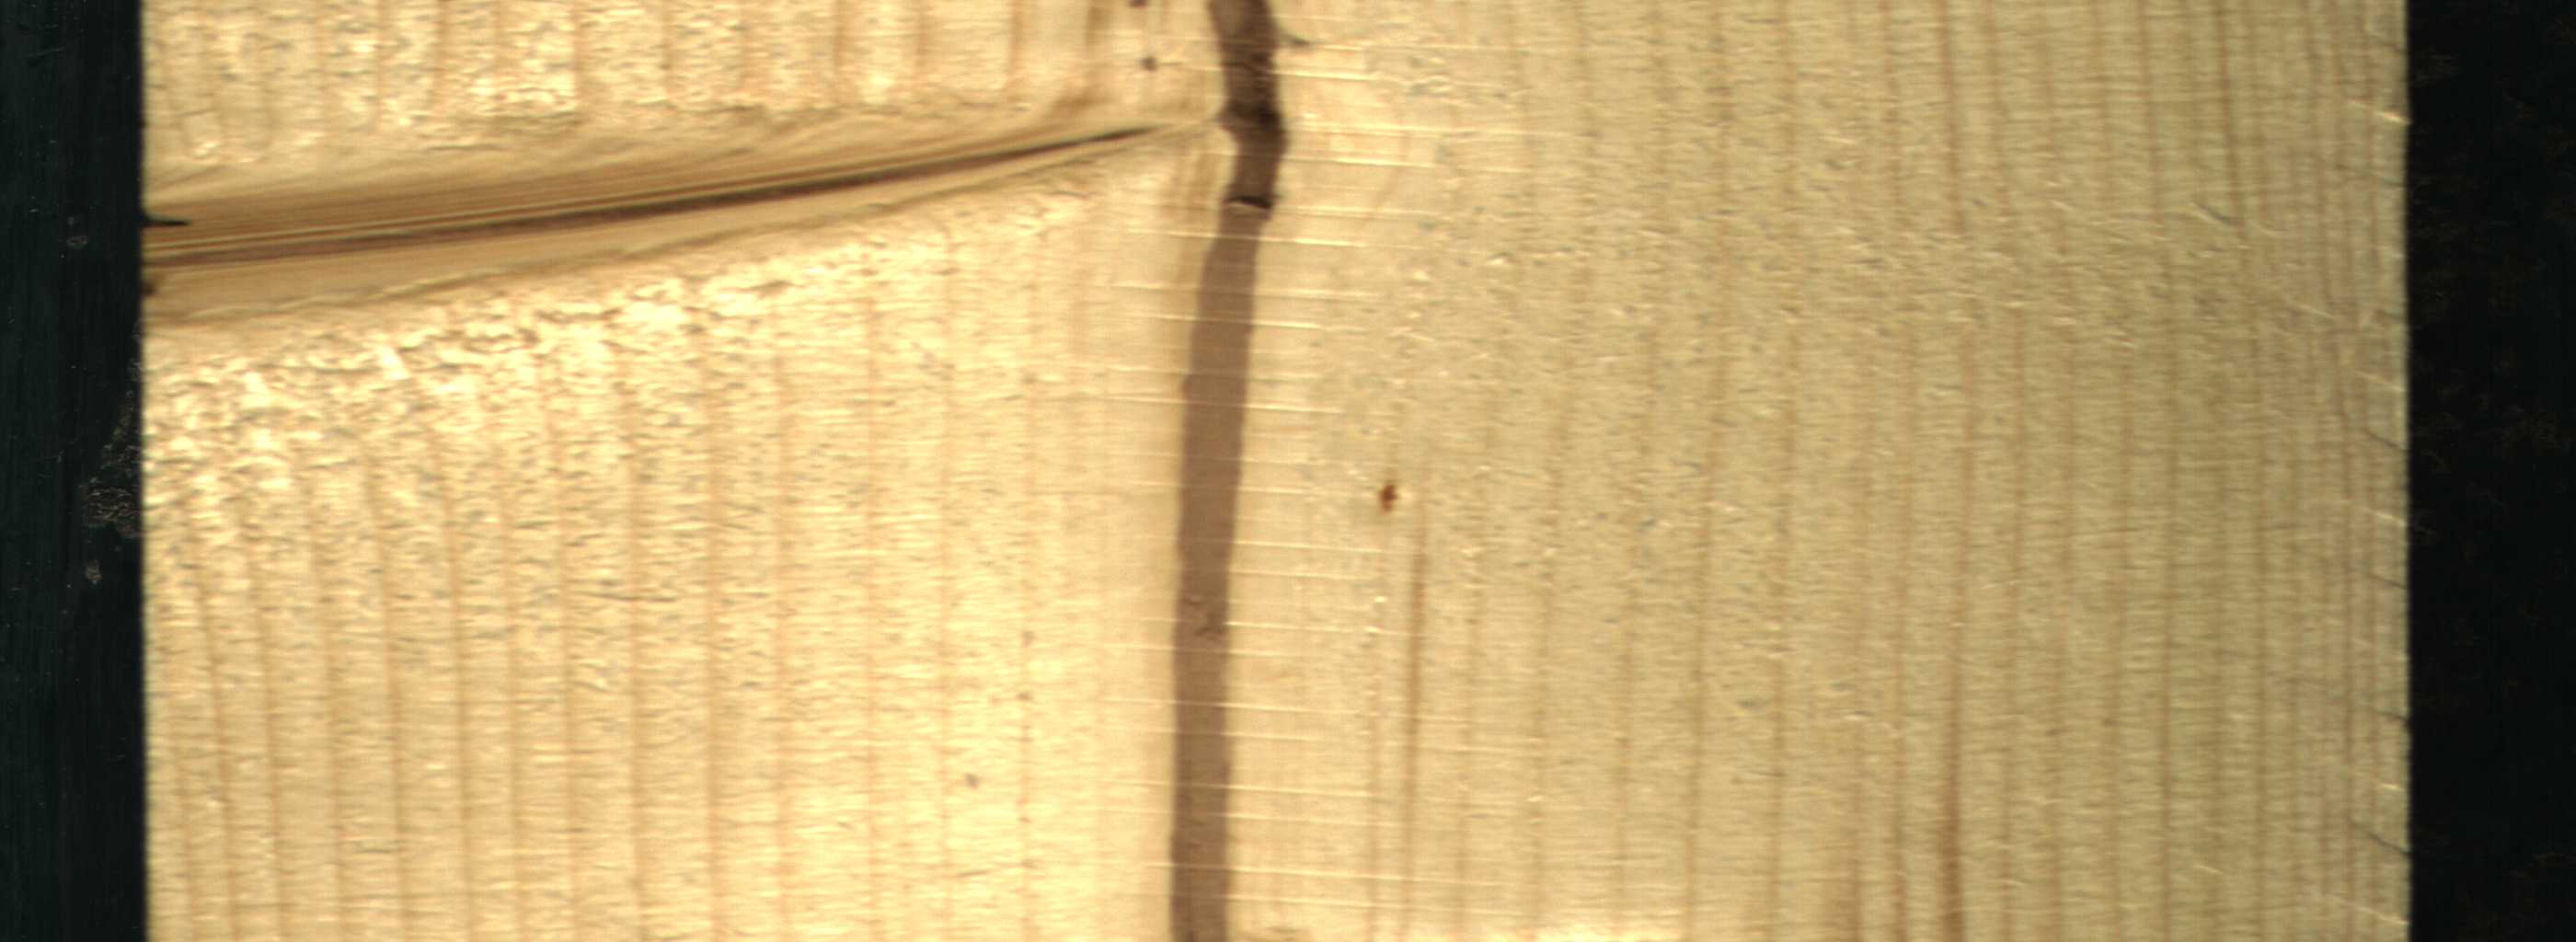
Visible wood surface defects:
Marrow
Live_Knot